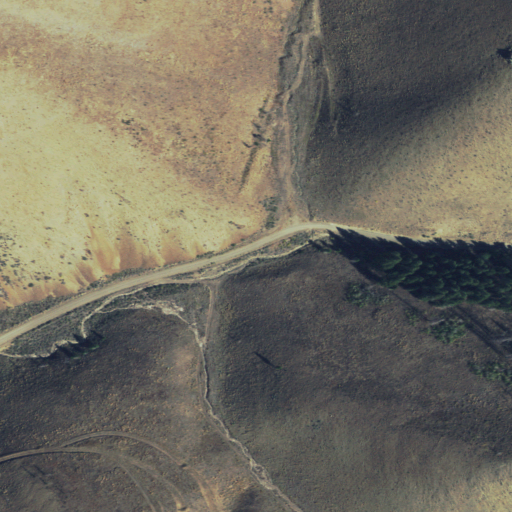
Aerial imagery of valley in Idaho named Italian Gulch containing grassland, evergreen forest, and shrub